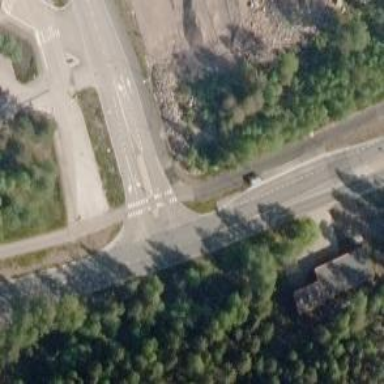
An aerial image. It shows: Uncontrolled crossing on the road.